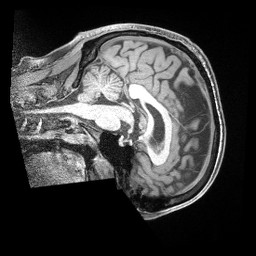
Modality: T1w
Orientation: sagittal
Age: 37
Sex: male
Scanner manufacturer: siemens
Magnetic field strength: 3 T
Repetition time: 2 s
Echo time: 0.00211 s